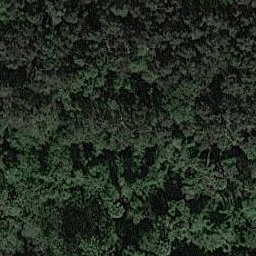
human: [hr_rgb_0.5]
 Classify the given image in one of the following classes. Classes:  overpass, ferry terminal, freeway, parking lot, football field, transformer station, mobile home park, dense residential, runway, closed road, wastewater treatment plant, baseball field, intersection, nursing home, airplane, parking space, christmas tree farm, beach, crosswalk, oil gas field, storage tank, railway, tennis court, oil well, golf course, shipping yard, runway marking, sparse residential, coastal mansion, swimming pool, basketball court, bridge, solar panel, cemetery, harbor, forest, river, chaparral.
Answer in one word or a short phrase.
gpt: forest